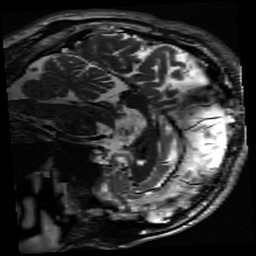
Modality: inplaneT2
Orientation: sagittal